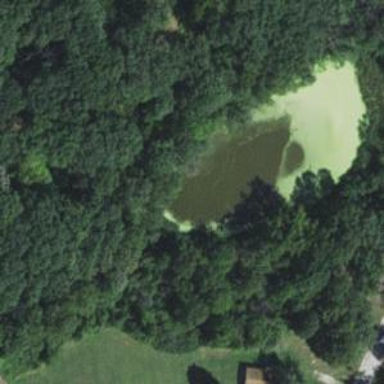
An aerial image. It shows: Lake with natural water.